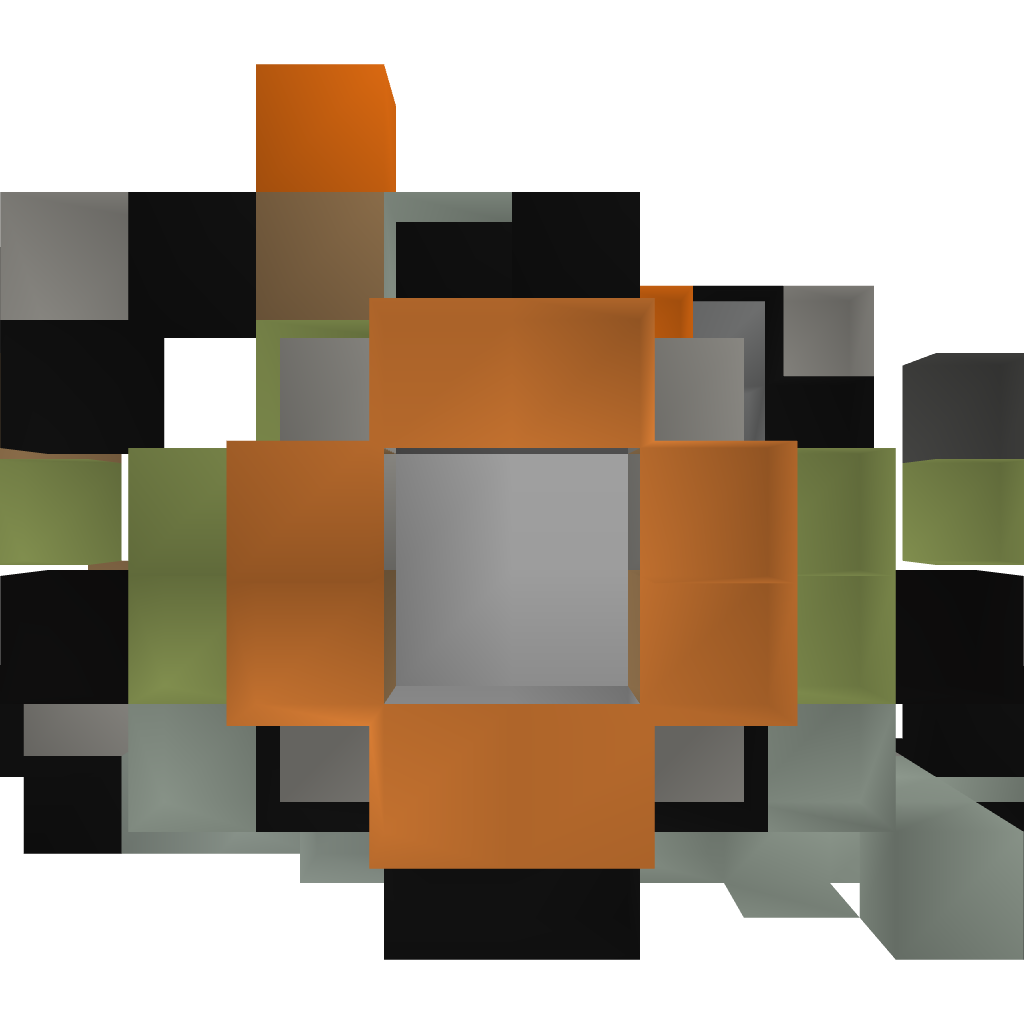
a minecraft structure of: Elykdez's Underwater Airlock